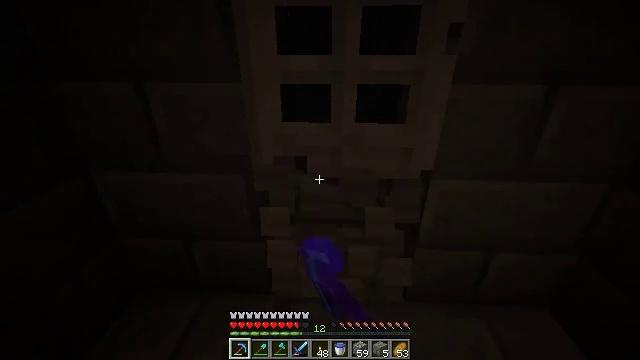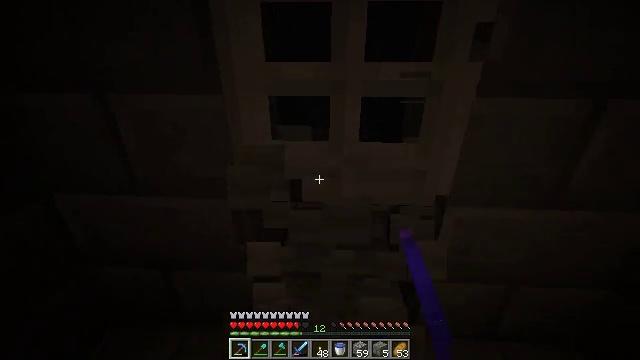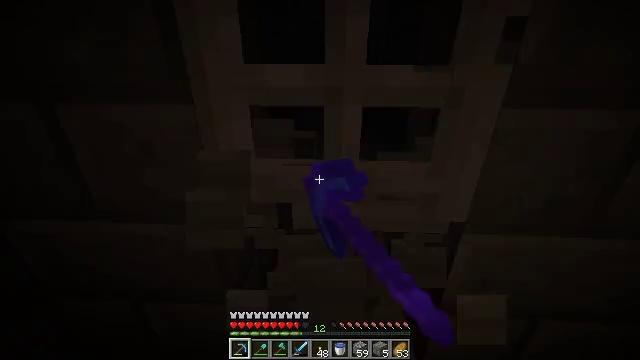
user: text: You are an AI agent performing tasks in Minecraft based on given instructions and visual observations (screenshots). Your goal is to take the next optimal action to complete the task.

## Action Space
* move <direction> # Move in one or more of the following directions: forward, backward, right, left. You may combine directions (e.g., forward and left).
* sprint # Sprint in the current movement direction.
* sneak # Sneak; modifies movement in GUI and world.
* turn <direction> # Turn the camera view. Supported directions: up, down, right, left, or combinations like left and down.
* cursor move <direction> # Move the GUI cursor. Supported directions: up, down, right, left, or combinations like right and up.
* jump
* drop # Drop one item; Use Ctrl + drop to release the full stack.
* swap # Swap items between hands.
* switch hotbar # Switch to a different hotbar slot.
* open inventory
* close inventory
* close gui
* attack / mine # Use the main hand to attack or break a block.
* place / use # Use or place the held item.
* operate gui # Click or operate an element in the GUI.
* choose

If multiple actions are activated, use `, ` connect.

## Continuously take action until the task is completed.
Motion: motion action
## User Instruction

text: Gather the iron door by mining it.
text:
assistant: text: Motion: move forward, attack / mine
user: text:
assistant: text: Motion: move forward, attack / mine
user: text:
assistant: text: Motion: attack / mine